Aerial crown-view tile of a tropical tree (Barro Colorado Island, Panama), acquired 20250915:
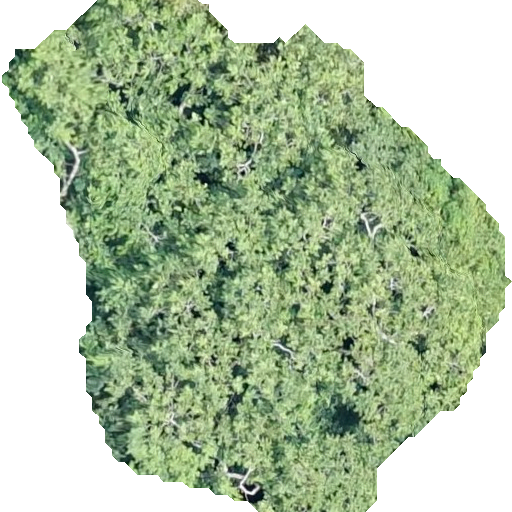
Species: Spondias radlkoferi
GBIF accepted scientific name: Spondias radlkoferi
Crown area: 253.864 m²